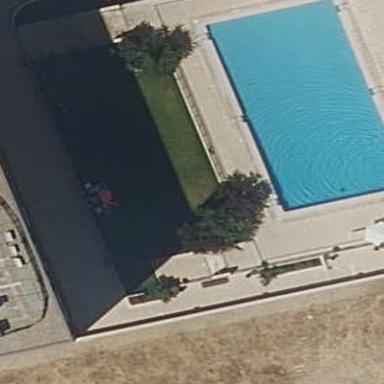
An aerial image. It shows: Swimming pool located in leisure land.